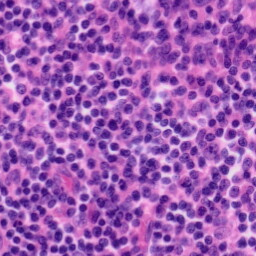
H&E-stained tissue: Tonsil